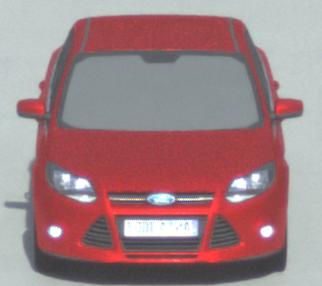
Make: Ford
Model: Focus 1.6 Ti-VCT
Detailed model: Focus (III)
Model produced from: 2011/09
Model produced until: 2014/09
Doors: 5
Color: red
Road condition: wet road
Daytime: morning or afternoon
Contrast: medium contrast